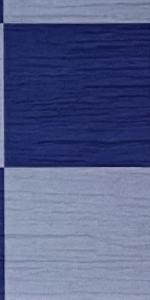
Label: Empty